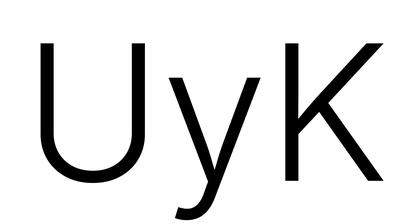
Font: Inter_Light